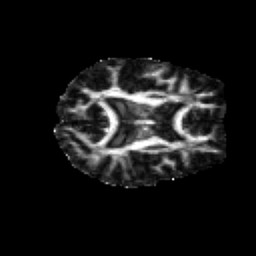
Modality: FA
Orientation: axial
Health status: healthy
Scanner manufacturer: siemens
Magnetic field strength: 3 T
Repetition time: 12 s
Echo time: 0.092 s